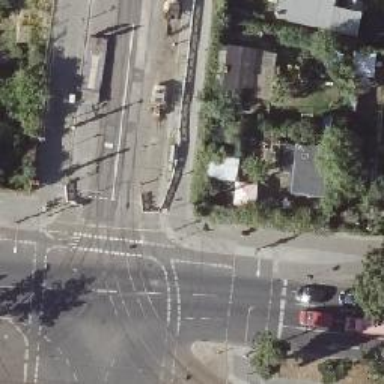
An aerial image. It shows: Tram crossing on the railway.